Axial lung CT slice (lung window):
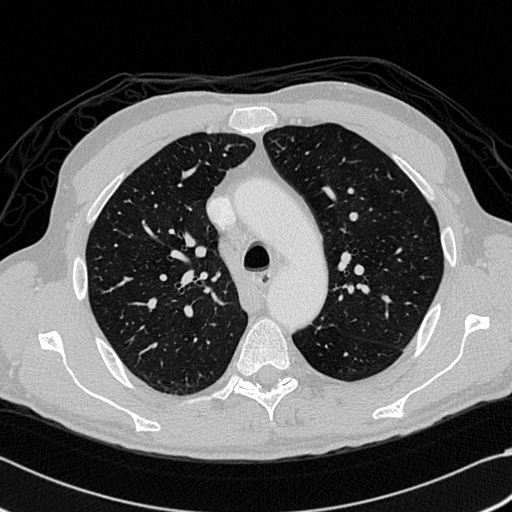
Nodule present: no